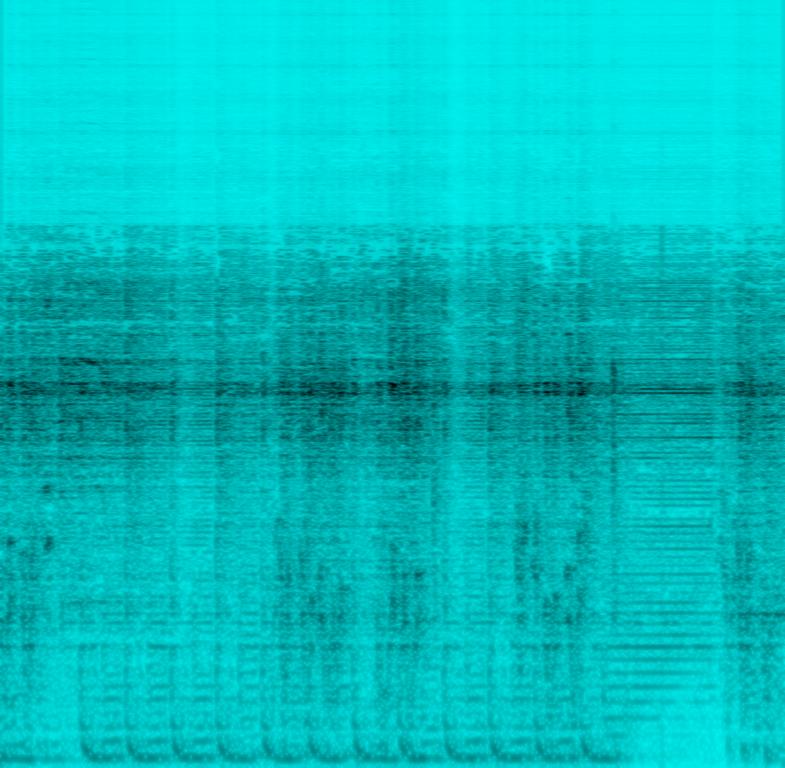
This is an amateur DJ set performance with a turntable scratched over an electronic music piece with eurobeat characteristics. The track has a repeating fuzzy bass with a repeating loud electronic drum as the rhythmic background. There is an android voice singing the same words over and over.